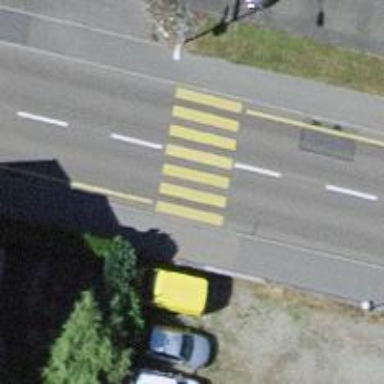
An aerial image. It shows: Uncontrolled zebra crossing with notable zebra markings.